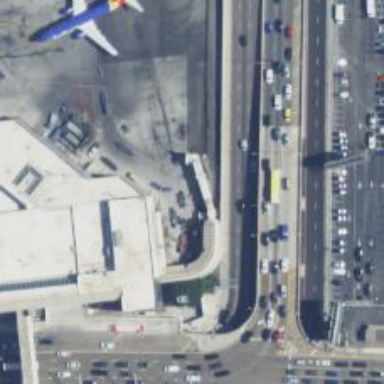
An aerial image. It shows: Airport gate.